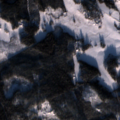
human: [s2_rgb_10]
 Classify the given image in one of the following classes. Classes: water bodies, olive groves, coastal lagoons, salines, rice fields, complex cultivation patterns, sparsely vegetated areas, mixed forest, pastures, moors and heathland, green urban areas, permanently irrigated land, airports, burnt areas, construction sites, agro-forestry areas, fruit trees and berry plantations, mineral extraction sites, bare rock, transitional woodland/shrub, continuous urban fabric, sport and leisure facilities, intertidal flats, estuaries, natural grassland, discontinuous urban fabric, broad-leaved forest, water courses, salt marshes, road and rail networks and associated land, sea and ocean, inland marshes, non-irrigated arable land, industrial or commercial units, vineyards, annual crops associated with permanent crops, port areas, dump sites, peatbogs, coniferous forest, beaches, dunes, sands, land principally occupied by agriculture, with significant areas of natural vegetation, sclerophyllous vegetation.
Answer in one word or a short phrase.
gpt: land principally occupied by agriculture, with significant areas of natural vegetation, coniferous forest